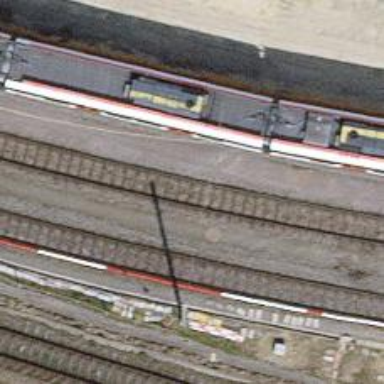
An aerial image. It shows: Rail yard with electrified contact lines for the trains.